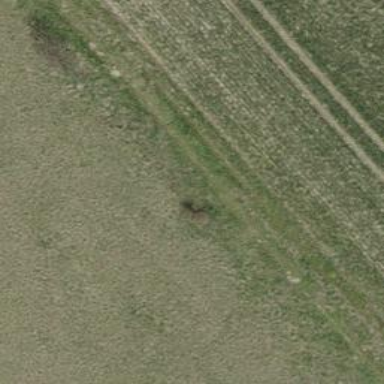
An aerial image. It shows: Grass track with grade4 surface.